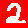
Digit: 2